Field crop: maize
Growth stage: 1
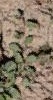
Species: convolvulus